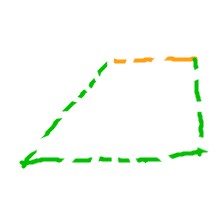
Shape: trapezoid